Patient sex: M
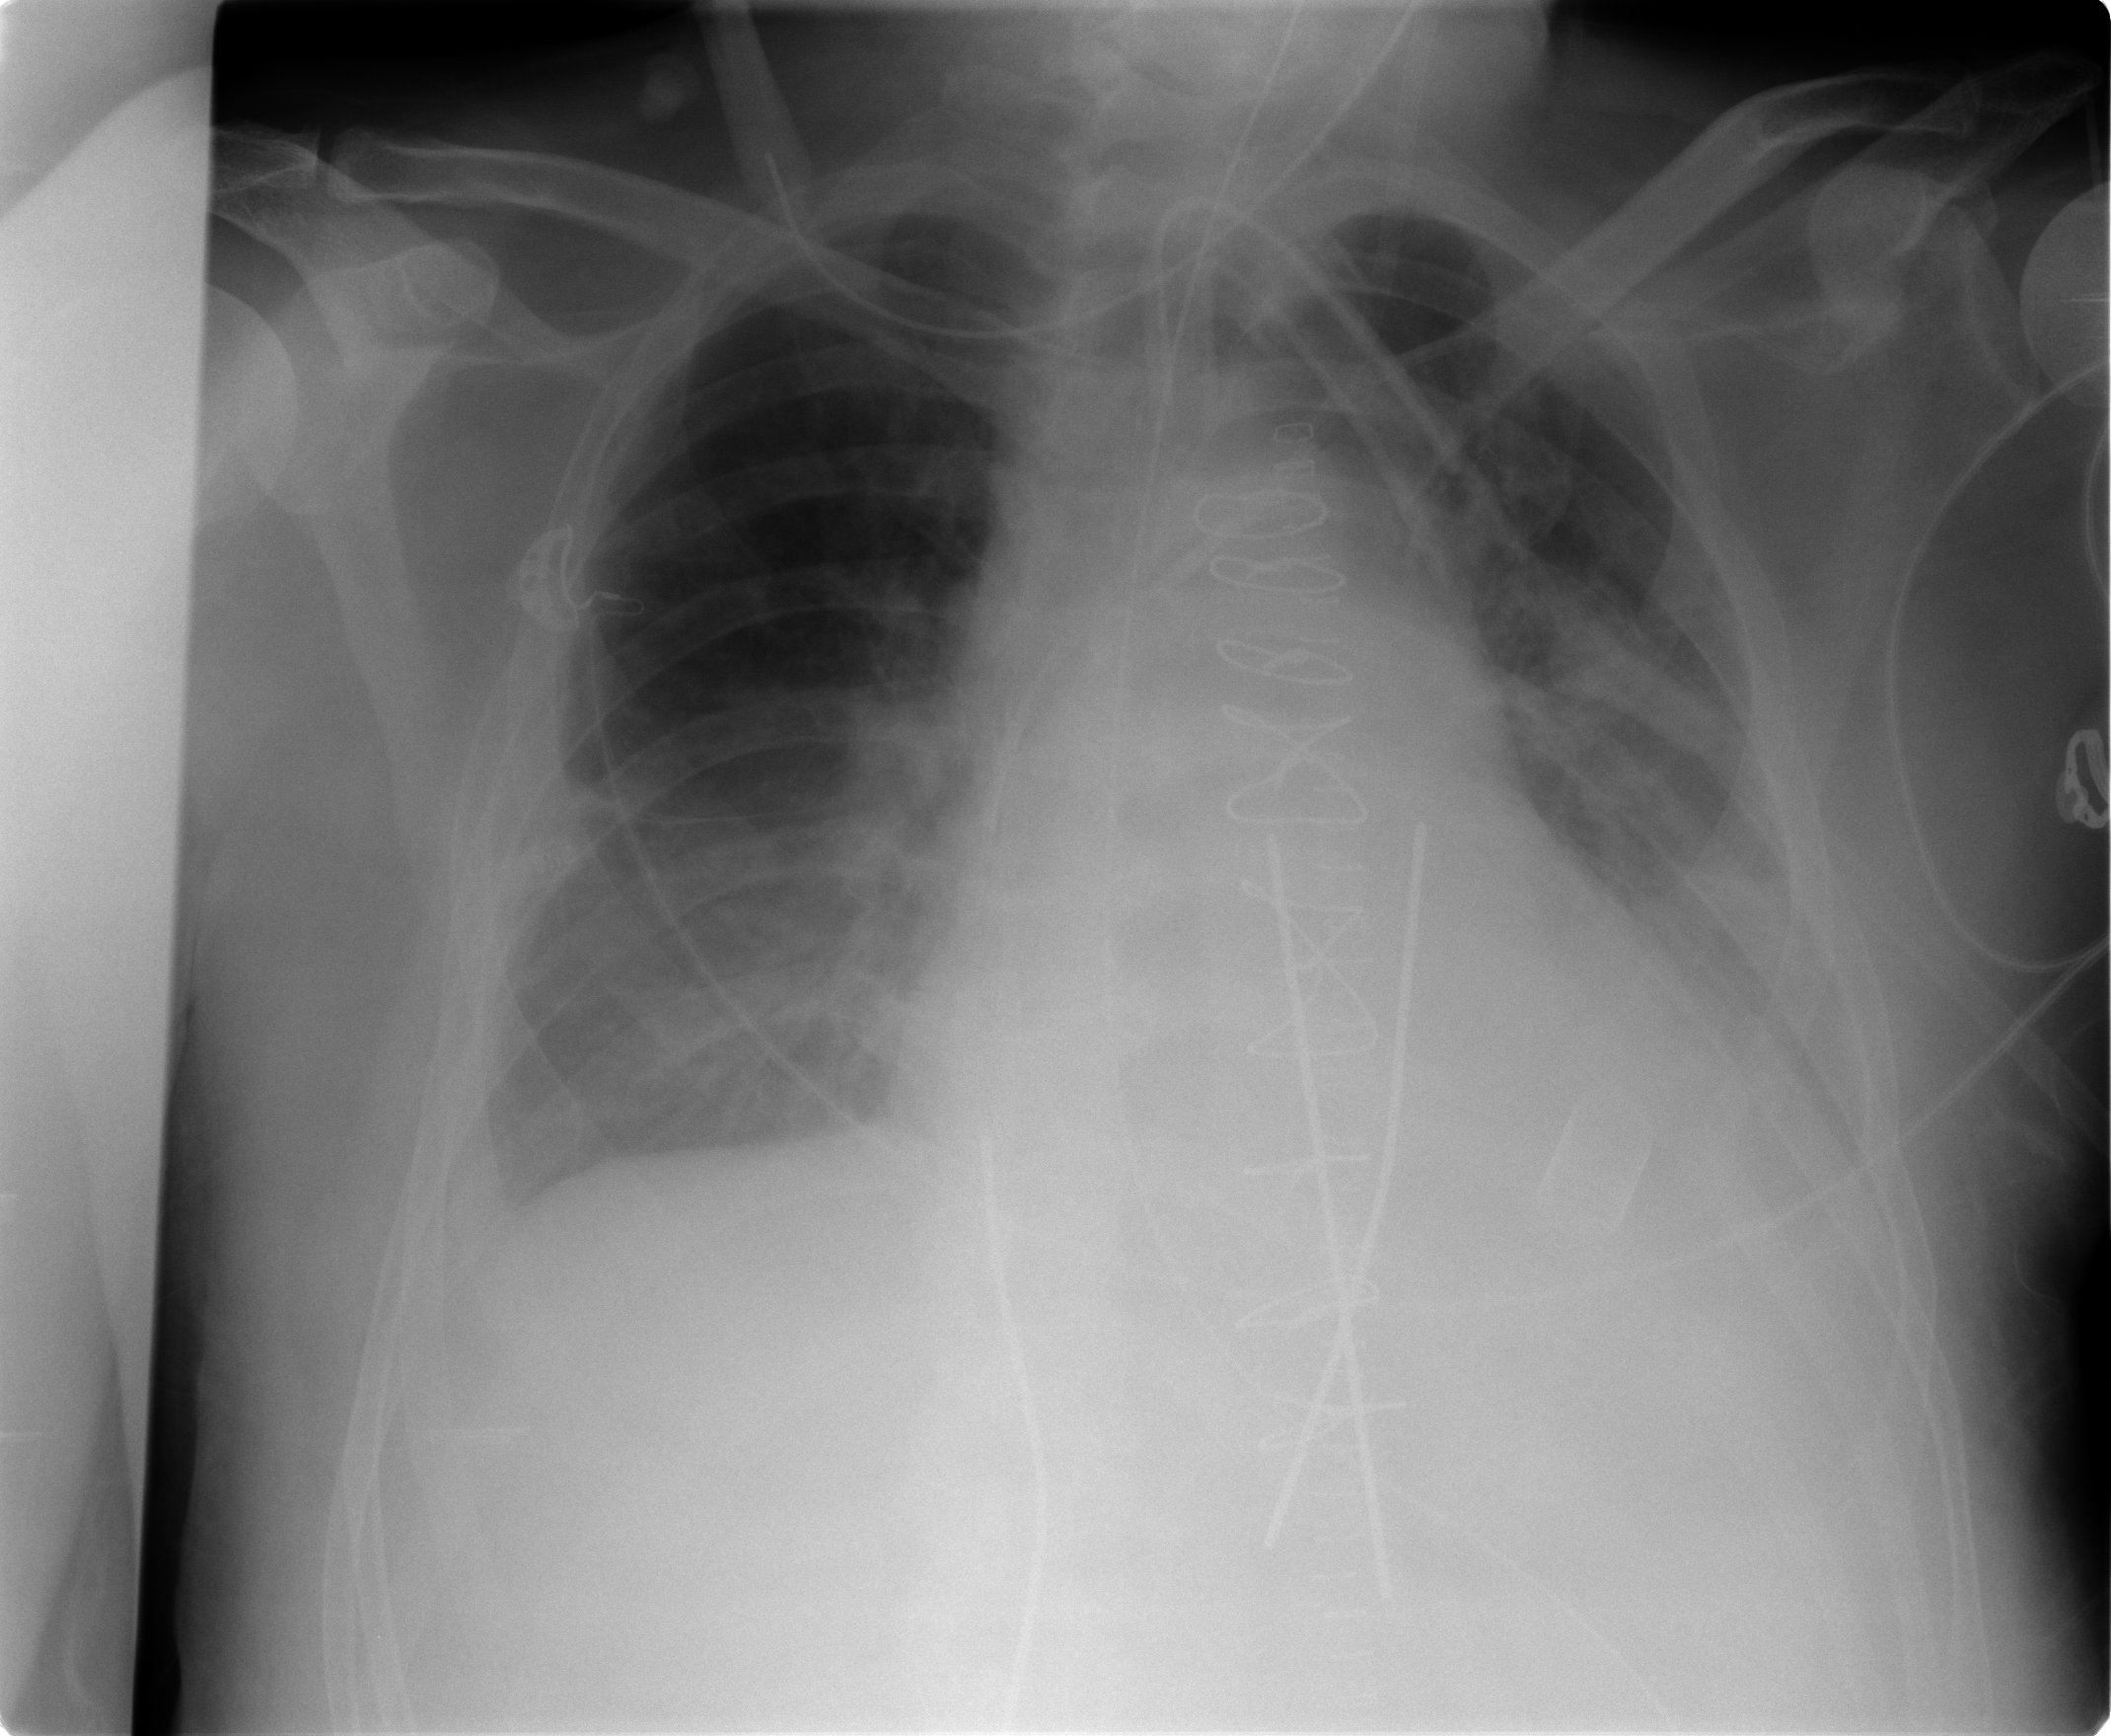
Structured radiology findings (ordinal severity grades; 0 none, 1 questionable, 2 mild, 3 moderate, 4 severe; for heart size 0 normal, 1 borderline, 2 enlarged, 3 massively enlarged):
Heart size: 2
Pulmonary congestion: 2
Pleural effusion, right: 2
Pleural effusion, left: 2
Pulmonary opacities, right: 2
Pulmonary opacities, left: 2
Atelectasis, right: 2
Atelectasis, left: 2